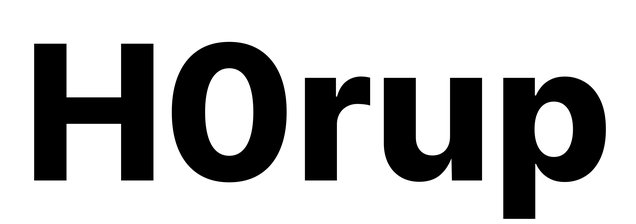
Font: Inter_ExtraBold